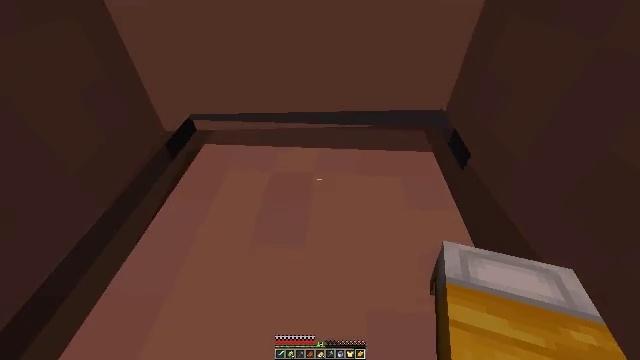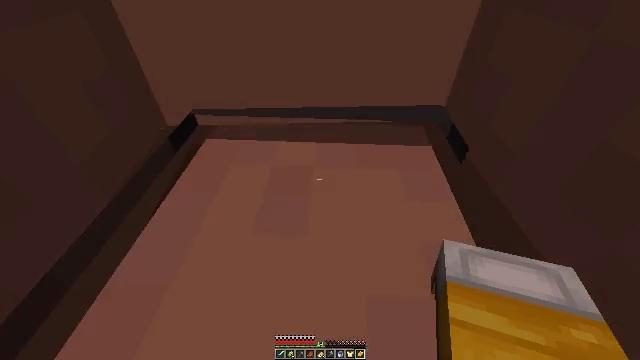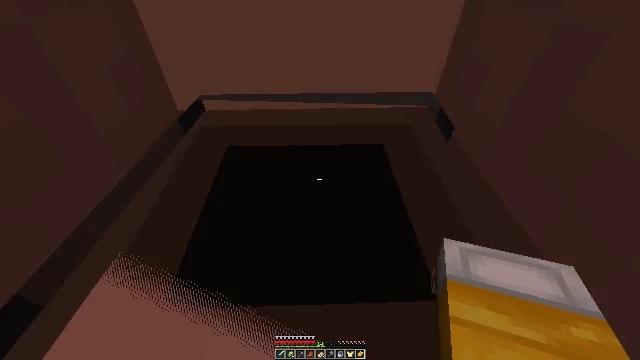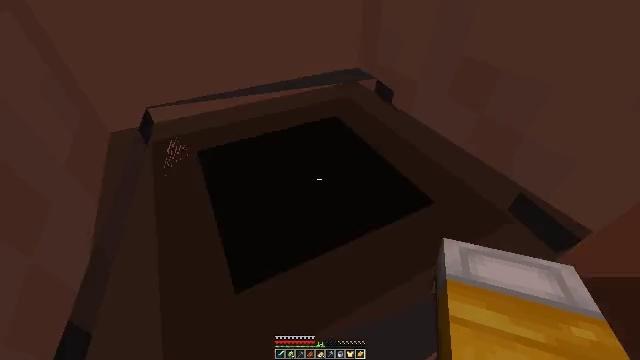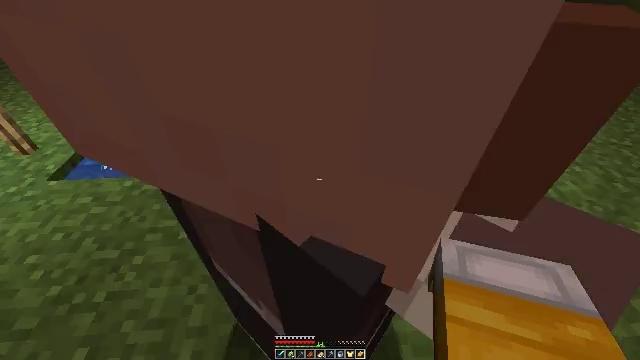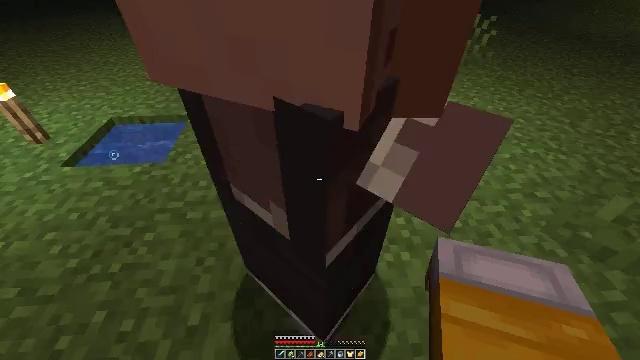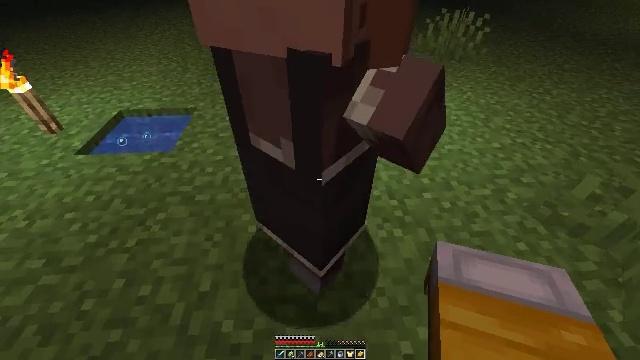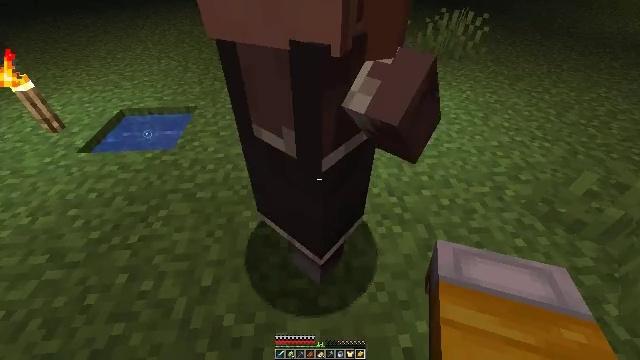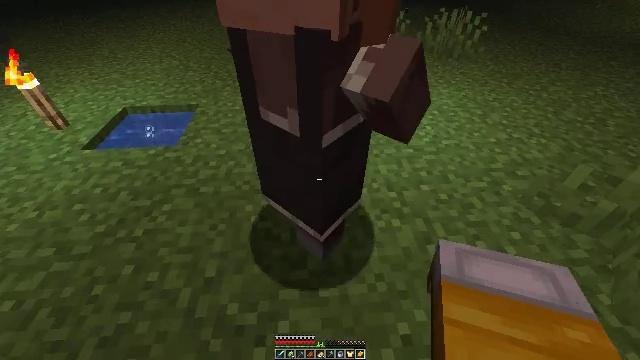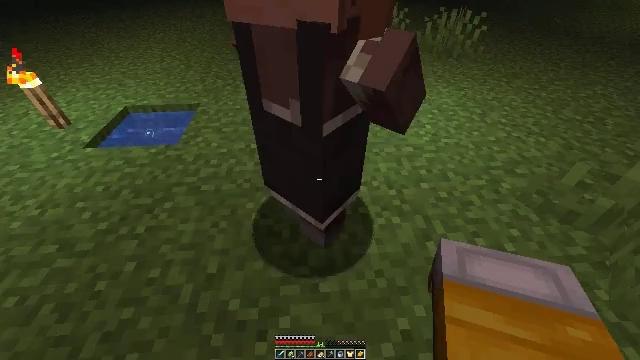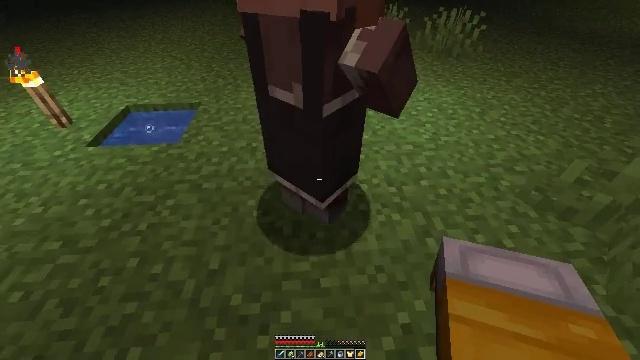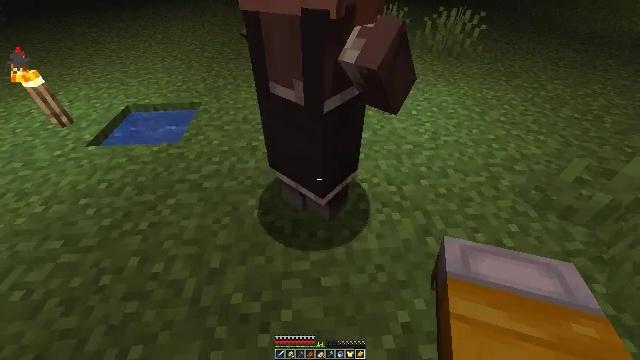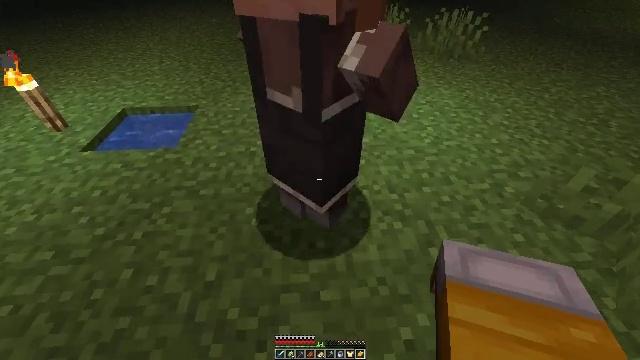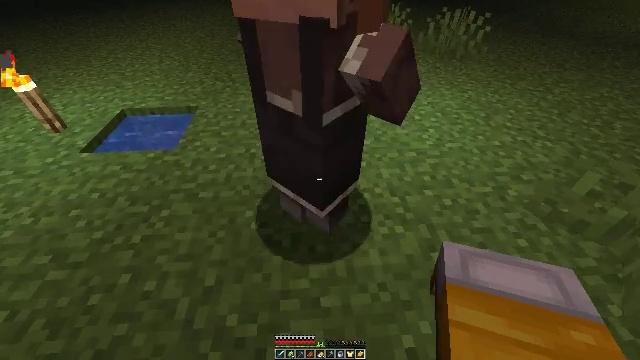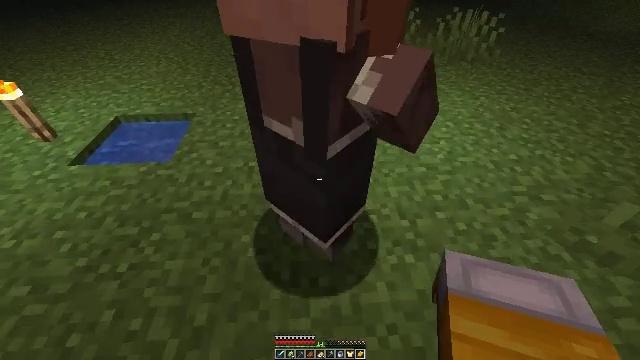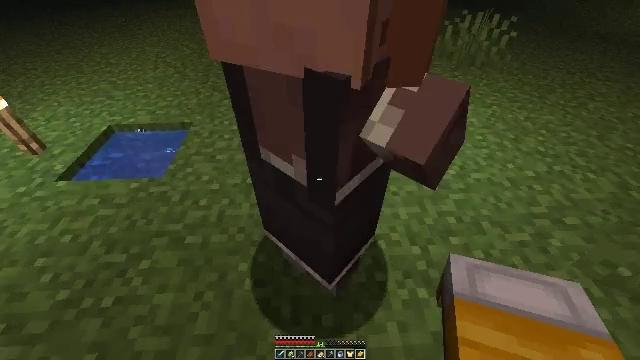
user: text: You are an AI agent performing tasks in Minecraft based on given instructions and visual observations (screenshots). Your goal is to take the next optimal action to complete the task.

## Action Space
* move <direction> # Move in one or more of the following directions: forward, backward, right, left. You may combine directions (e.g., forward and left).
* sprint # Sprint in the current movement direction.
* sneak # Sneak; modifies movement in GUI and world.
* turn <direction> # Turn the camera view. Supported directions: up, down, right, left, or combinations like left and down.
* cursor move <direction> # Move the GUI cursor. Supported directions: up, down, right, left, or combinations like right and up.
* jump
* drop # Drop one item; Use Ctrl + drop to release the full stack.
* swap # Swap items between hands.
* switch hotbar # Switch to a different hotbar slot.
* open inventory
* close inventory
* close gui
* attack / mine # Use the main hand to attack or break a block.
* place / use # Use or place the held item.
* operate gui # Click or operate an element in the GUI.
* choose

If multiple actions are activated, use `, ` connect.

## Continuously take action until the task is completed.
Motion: motion action
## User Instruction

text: Gather an orange bed for future use.
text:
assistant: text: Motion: no_op
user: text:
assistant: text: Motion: no_op
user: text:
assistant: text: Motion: no_op
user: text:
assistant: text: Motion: move back
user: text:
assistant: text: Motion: move back
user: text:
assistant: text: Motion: no_op
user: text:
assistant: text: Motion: no_op
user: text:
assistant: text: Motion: no_op
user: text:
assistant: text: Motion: no_op
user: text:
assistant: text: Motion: no_op
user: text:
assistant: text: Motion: no_op
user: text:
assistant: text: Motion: move forward
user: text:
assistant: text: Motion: move forward
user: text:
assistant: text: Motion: move forward
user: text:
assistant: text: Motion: move forward
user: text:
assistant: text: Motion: move forward
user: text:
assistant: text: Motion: move forward
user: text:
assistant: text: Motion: move forward
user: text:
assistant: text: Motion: move forward
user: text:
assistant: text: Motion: no_op
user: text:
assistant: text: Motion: no_op
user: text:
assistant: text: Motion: no_op
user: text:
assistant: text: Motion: no_op
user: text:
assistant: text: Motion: no_op
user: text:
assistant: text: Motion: no_op
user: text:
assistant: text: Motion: no_op
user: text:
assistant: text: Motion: no_op
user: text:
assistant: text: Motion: no_op
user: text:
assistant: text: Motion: no_op
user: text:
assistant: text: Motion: no_op